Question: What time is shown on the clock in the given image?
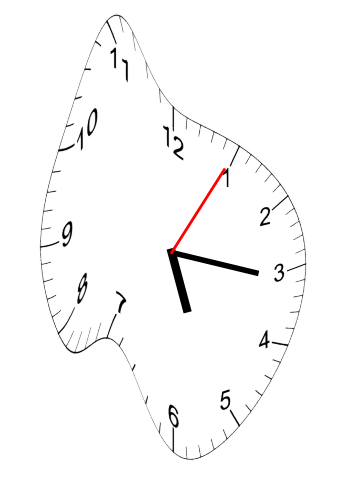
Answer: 05:16:05